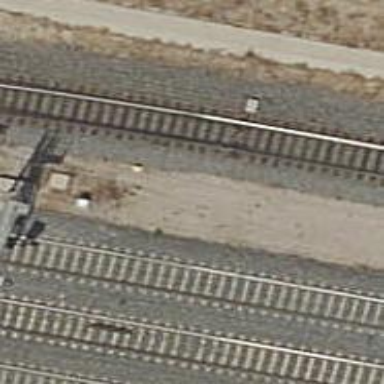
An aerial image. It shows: Rail yard with electrified contact lines for the trains.